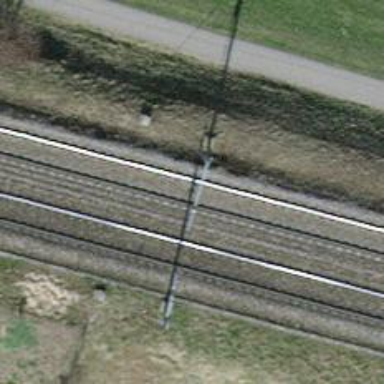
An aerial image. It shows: Railway track with contact line for electrification.